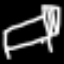
Label: bed